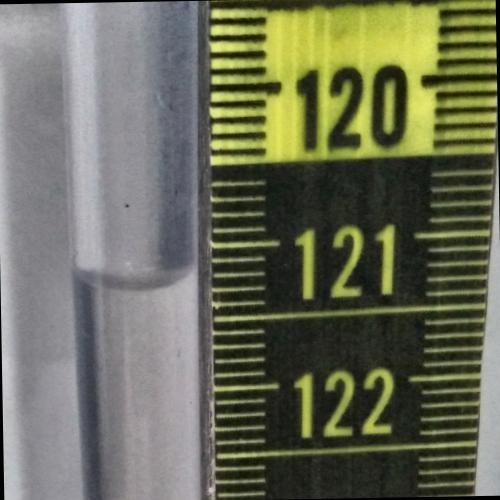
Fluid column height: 121.2 cm